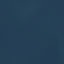
Land use / land cover class: SeaLake